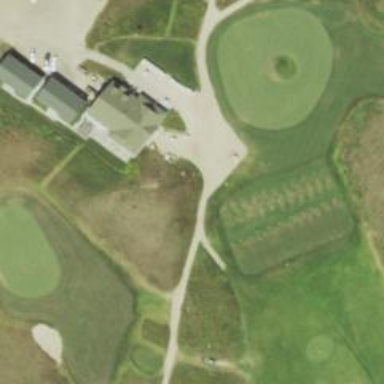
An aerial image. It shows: Path for both road and golf.